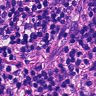
Metastatic tissue present: yes